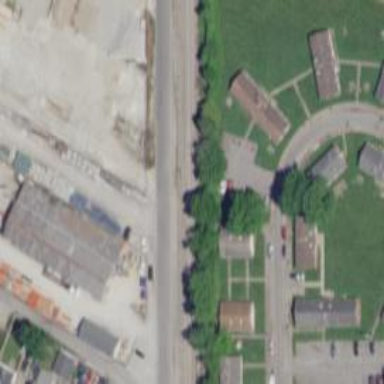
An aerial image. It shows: Railway siding with rails.